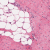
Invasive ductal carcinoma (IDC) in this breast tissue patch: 0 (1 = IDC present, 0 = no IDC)